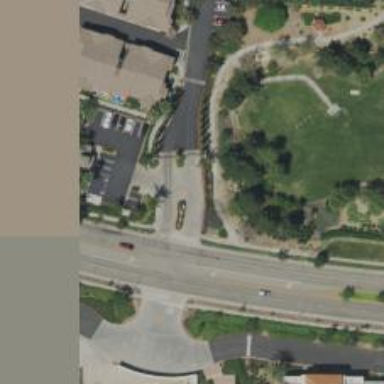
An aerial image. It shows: Secondary road with separate asphalt sidewalk.